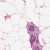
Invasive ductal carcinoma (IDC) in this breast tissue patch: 0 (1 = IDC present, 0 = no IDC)